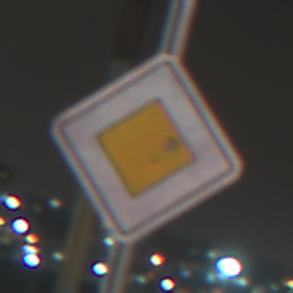
Verkehrszeichen: Vorfahrtsstrasse
Umgebung: Outdoor, Urban
Tageszeit: Night
Wetter: PartlyCloudy
Licht: Artificial
Jahreszeit: NotSpecified
Kontrast: HighContrast